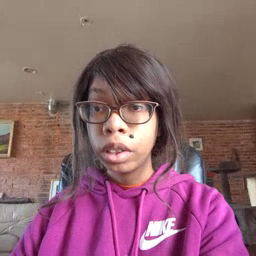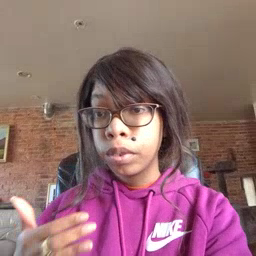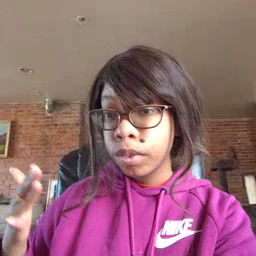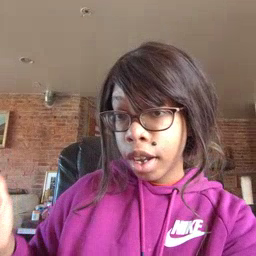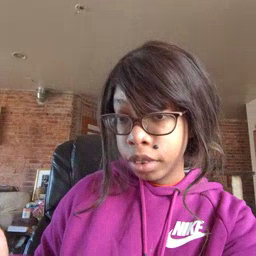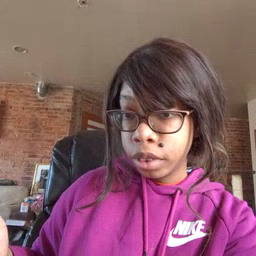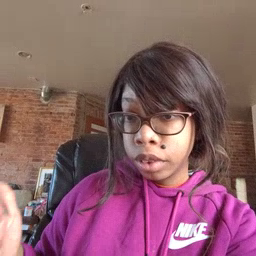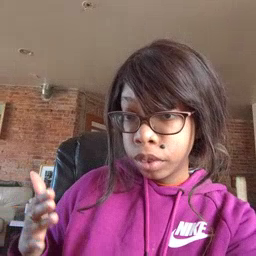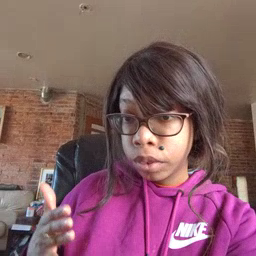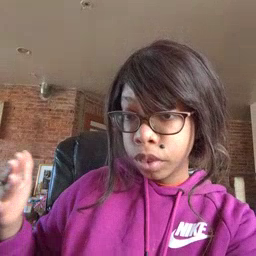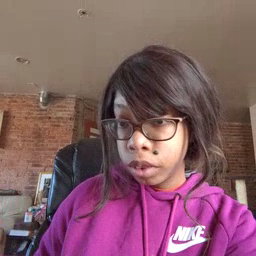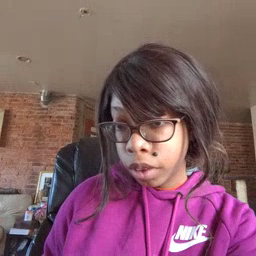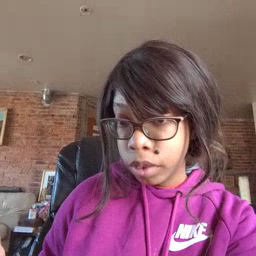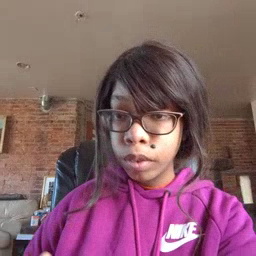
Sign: beside